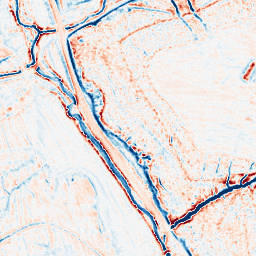
Category: edge_preserving
Decomposition family: anisotropic_diffusion
Decomposition parameters: iterations: 20
kappa: 10
gamma: 0.1
Upsampling method: bilinear
Upsampling parameters: scale: 2
Upsampling scale: 2